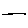
Label: line